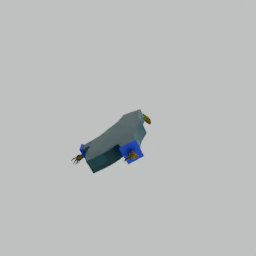
Label: decoration